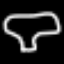
Label: mushroom